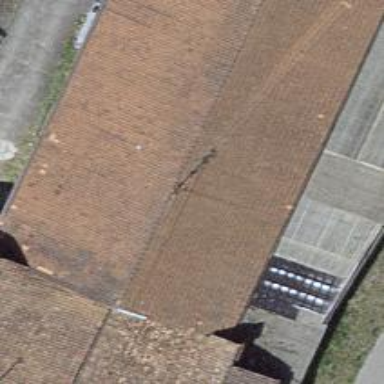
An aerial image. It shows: Barn.